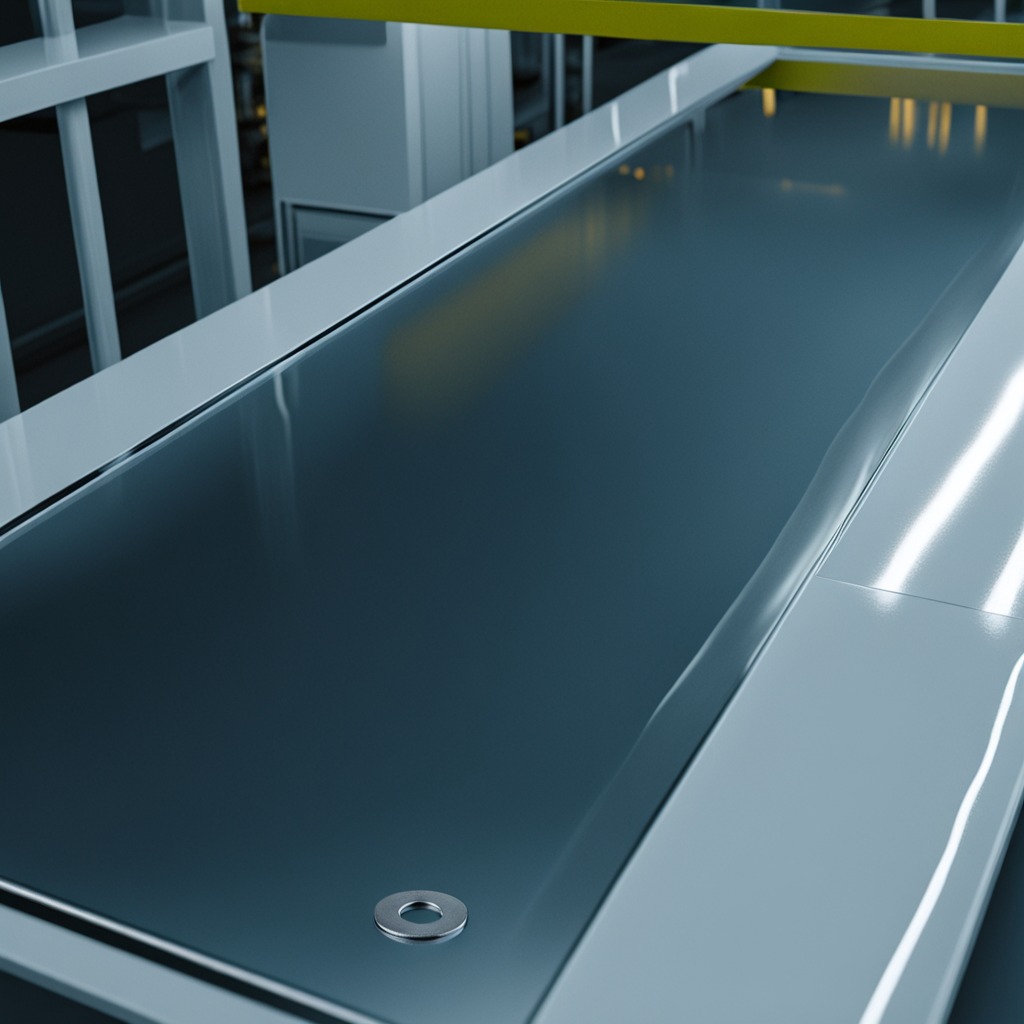
A flat metal washer is lying on a high-gloss table in a ship maintenance bay industrial lighting.